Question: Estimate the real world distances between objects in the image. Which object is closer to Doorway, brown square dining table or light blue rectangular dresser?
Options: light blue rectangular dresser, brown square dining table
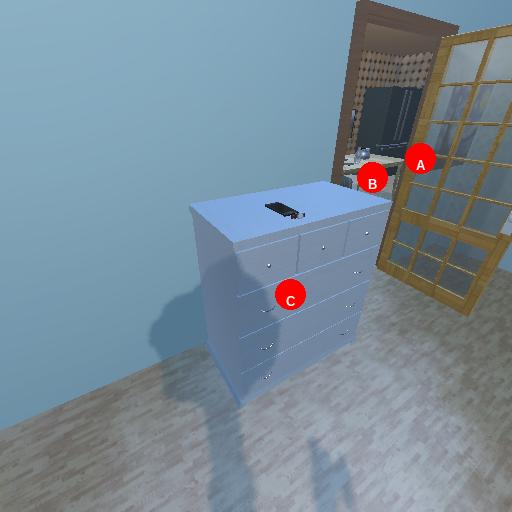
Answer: light blue rectangular dresser